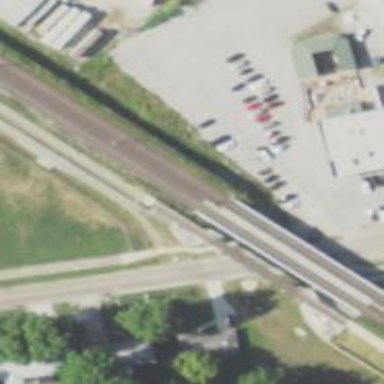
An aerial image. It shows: Bridge for cycleway.